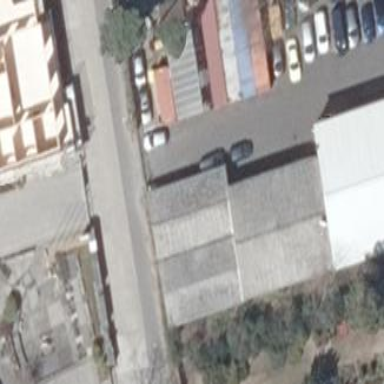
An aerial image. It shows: Commercial building.